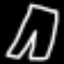
Label: pants